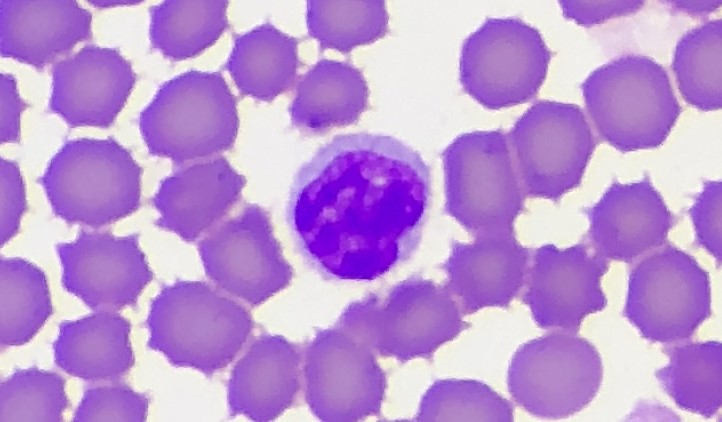
White blood cell type: Lymphocyte